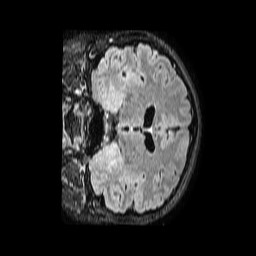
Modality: FLAIR
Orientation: coronal
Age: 16
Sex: male
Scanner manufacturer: philips
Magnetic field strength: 1.5 T
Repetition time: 4.8 s
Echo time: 0.3 s